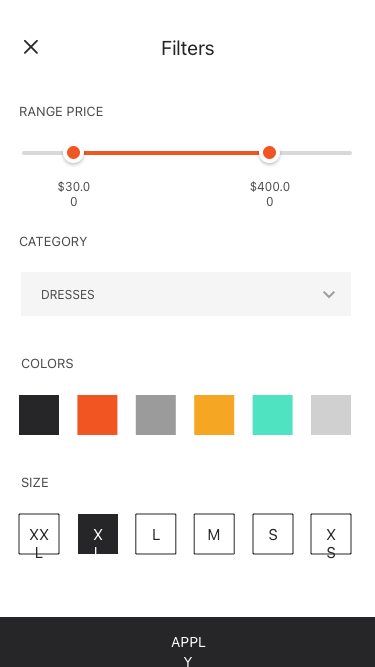
Text in this UI design:
$30.00
$400.00
Filters
Range Price
Colors
Size
XXL
XL
L
M
S
XS
Category
DRESSES
Apply